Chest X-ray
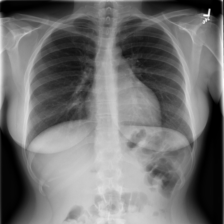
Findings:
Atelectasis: negative
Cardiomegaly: negative
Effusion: negative
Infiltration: negative
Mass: negative
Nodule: negative
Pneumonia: negative
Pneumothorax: negative
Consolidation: negative
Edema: negative
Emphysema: negative
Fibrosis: negative
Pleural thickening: negative
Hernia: negative